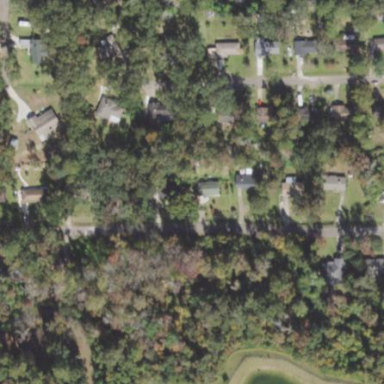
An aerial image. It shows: This residential area consists of single-family homes.